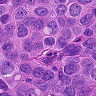
Metastatic tissue present: yes